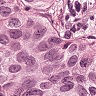
Metastatic tissue present: yes